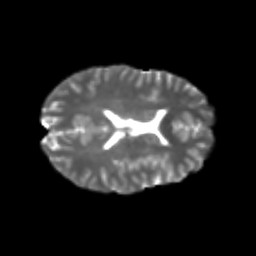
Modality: T2w
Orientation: axial
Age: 21
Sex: female
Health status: healthy
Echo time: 0.074 s